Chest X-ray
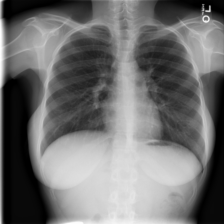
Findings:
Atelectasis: negative
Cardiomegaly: negative
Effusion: negative
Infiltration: negative
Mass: negative
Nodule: negative
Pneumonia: negative
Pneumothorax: negative
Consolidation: negative
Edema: negative
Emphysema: negative
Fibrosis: negative
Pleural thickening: negative
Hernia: negative